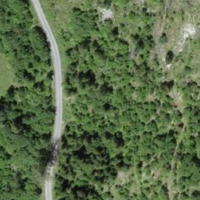
EUNIS habitat code: 44
Species observed at this site:
Ophrys insectifera